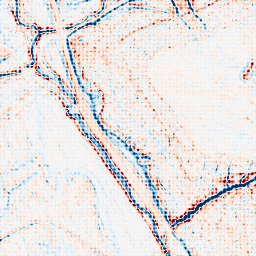
Category: edge_preserving
Decomposition family: bilateral
Decomposition parameters: d: 9
sigma_color: 25
sigma_space: 75
Upsampling method: sinc_blackman
Upsampling parameters: scale: 8
kernel_size: 8
Upsampling scale: 8